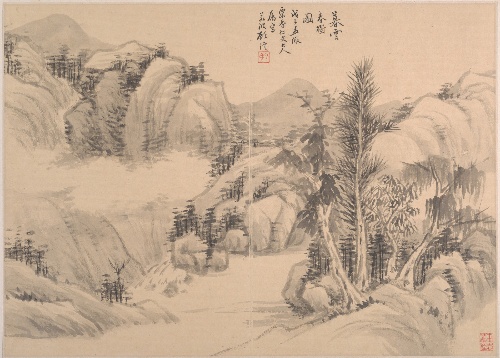
Title: 清  顧澐  冊頁|Clouds and Spring Trees at Dusk
Artist: Gu Yun
Artist bio: 1835–1896
Date: dated 1888
Object type: Album leaf
Classification: Paintings
Medium: Album leaf; ink on paper
Culture: China
Period: Qing dynasty (1644–1911)
Dimensions: 9 3/4 x 13 1/2 in. (24.8 x 34.3 cm)
Department: Asian Art
Credit line: Gift of Robert Hatfield Ellsworth, in memory of La Ferne Hatfield Ellsworth, 1988
Accession year: 1988
Repository: Metropolitan Museum of Art, New York, NY
Tags: Landscapes